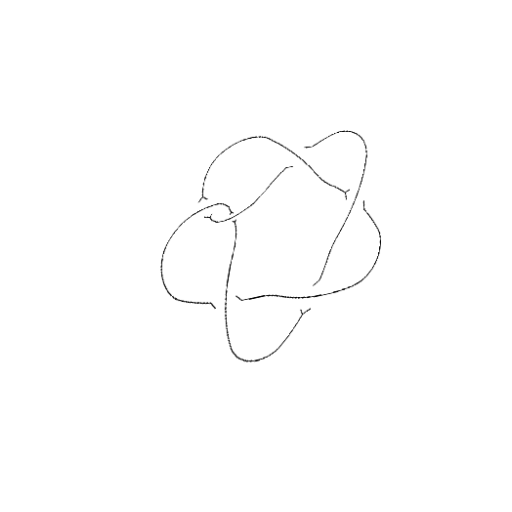
Crossing number: 6